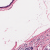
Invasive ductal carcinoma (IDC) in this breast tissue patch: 0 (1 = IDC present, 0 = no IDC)